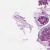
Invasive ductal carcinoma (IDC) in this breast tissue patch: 1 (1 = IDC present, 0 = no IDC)